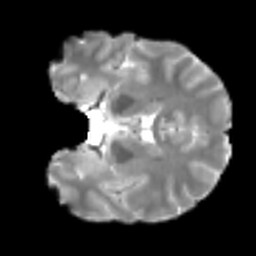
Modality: T2w
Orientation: coronal
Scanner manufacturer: siemens
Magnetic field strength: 3 T
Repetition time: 4 s
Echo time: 0.0594 s